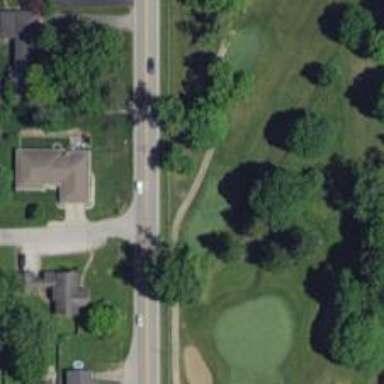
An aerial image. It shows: Service road used as golf cart path.